Question: I am trying to make a ripple filter:
'''
<radialGradient id="g" cx=".6" cy=".6" r=".05" spreadMethod="reflect">
<stop offset="0" stop-color="#000"></stop>
<stop offset="1" stop-color="#fff"></stop>
</radialGradient>
'''
This works perfectly in that it makes many circles. But when I these two filters, I only get the 'filter' ('#f') effect; why does my 'radialGradient' ('#g') effect get lost? (See full code below.)
I am expecting it to look like the following:

Reference:
- <URL>
'''
<svg width="340" height="231">
<defs>
<filter id="f" filterUnits="objectBoundingBox" primitiveUnits="objectBoundingBox" x="0" y="0" width="1.1"
height="1.1">
<feImage result="pict1" xlink:href="#m1" x="0" y="0" width="1.1" height="1.1"></feImage>
<feImage result="pict2" xlink:href="#m2" x="0" y="0" width="1.1" height="1.1"></feImage>
<feDisplacementMap id="fdm" scale=".1" xChannelSelector="R" yChannelSelector="R" in2="pict2" in="pict1">
</feDisplacementMap>
</filter>
<radialGradient id="g" cx=".6" cy=".6" r=".05" spreadMethod="reflect">
<stop offset="0" stop-color="#000"></stop>
<stop offset="1" stop-color="#fff"></stop>
</radialGradient>
<rect id="m2" x="-10" y="0" width="410" height="300" fill="url(#g)"></rect>
<image id="m1" x="0" y="0" width="400" height="300"
xlink:href="http://www.oxxostudio.tw/img/articles/2<PHONE>_1_demo3.JPG">
</defs>
<rect x="0" y="0" width="400" height="300" filter="url(#f)" transform="translate(-60 -60)"></rect>
</svg>
'''
==================2020 03 17=====================
thx to respond my ask
make me find the point
============================
# For the feImage you need to use an external svg or, as I did, a data:uri. If you want to use data:uri you can use this svg-encoder
now it's work perfect
Reference:
- <URL>
'''
const filterFeImage = document.querySelector("#f feImage");
const xlink = "http://www.w3.org/1999/xlink";
let div = document.getElementById('div');
let svg = document.getElementById('svg');
let width = div.offsetWidth;
let height = div.offsetHeight;
svg.innerHTML = '<g id="svgandg" filter="url(#f)"><image id="Darwin" xmlns:xlink="http://www.w3.org/1999/xlink"xlink:href="http://www.oxxostudio.tw/img/articles/2<PHONE>_1_demo3.JPG" width="' + width + '" height="'+ height +'"><text id="text" text-anchor="middle" x="' + (width / 2) +'" y="' + (height / 2) +'" style="font-size:180px;font-weight:900;"> How Are You </text></g>';
let displacement = 0;
let speed = 0.2;
function setXlinkHref() {
/*
<svg version='1.1' xmlns='http://www.w3.org/2000/svg' xmlns:xlink='http://www.w3.org/1999/xlink' width="300" height="300">
<defs>
<radialGradient id="rg" r=".9">
*/
let xlinkHref =
"data:image/svg+xml;utf8,%3Csvg version='1.1' xmlns='http://www.w3.org/2000/svg' xmlns:xlink='http://www.w3.org/1999/xlink' width='" + width + "' height='" + height + "'%3E%3Cdefs%3E%3CradialGradient id='rg' r='.9'%3E";
/*
<stop offset='0%' stop-color='#f00'></stop>
<stop offset='10% 'stop-color='#000'></stop>
<stop offset='20%' stop-color='#f00'></stop>
<stop offset='30%' stop-color='#000'></stop>
<stop offset='40%' stop-color='#f00'></stop>
<stop offset='50%' stop-color='#000'></stop>
<stop offset='60%' stop-color='#f00'></stop>
<stop offset='70%' stop-color='#000'></stop>
<stop offset='80% 'stop-color='#f00'></stop>
<stop offset='90%' stop-color='#f00'></stop>
<stop offset='100%' stop-color='#f00'></stop>
*/
for (var i = 0; i < 11; i++) {
// offset='${(i - 2) * 20 + displacement * 2}%25' Ke Yi Kong Zhi Mei Yi Ge Bo De Bo Chang
xlinkHref += '%3Cstop
offset='${(i - 2) * 20 + displacement * 2}%25'
stop%2Dcolor='%23${i % 2 == 0 ? "f00" : "000"}'%3E%3C/stop%3E';
}
/*
</radialGradient>
<rect id="witness" width="300" height="300" fill="url(#rg)"></rect>*/
xlinkHref +=
"%3C/radialGradient%3E%3C/defs%3E%3Crect id='witness' width='"+ width +"' height='" + height + "' fill='url(%23rg)'%3E%3C/rect%3E%3C/svg%3E";
return xlinkHref;
}
function AnimateOffset() {
let xlinkHref = setXlinkHref();
filterFeImage.setAttributeNS(xlink, "href", xlinkHref);
// ripples.setAttributeNS(xlink, "href", xlinkHref);
if (displacement <= 20) {
displacement += speed;
} else {
displacement = 0;
}
// window.requestAnimationFrame(AnimateOffset);
}
// She Ding Zhen Shu De Di Fang
setInterval(() => {
AnimateOffset();
}, 66);
// window.requestAnimationFrame(AnimateOffset);
'''
'''
*{
margin: 0;
padding: 0;
list-style: none;
}
.div{
width: 100%;
height: 100vh;
background: url("20180319090858589.jpg");
}
.div svg{
width: 100%;
height: 100%;
}
'''
'''
<svg>
<defs>
<filter id="f" primitiveUnits="objectBoundingBox">
<feImage result="pict2" xlink:href=""></feImage>
<feDisplacementMap scale=".05" xChannelSelector="R" yChannelSelector="R" in2="pict2" in="SourceGraphic">
<!-- Xu Yao Zhong Fu Lian Yi Suo Yi Xu Yao Gai Neng Yong Tou Ming Du Qu Hu Xiang Fu Gai -->
</feDisplacementMap>
</filter>
</defs>
</svg>
<div class="div" id="div">
<svg id="svg">
<!-- <g id="svgandg" filter="url(#f)">
<image id="Darwin" xmlns:xlink="http://www.w3.org/1999/xlink"
xlink:href="https://s3-us-west-2.amazonaws.com/s.cdpn.io/222579/beagle400.jpg">

<text id="text" x="0" y="150" style="font-size:50px;font-weight:900;"> How Are You </text>
</g> -->
</svg>
</div>
'''
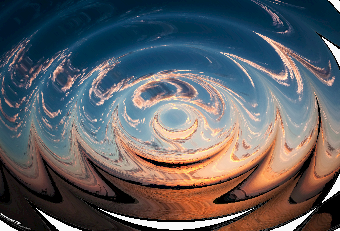
Answer: Several things:
Since you are using 'xChannelSelector="R" yChannelSelector="R"' where R stands for red the gradient needs to have some red.
You need to fill the rect for the feImage with the gradient.
'''
<svg>
<radialGradient id="g" cx=".6" cy=".6" r=".05" spreadMethod="reflect">
<stop offset="0" stop-color="#000"></stop>
<stop offset="1" stop-color="#f00"></stop>
</radialGradient>
<rect id="m1" width="410" height="300" fill="url(#g)"></rect>
</svg>
'''
For the feImage you need to use an external svg or, as I did, a data:uri. If you want to use data:uri you can use this <URL>
You apply the filter to the image.
I hope it helps.
'''
<svg width="340" height="231">
<filter id="f" >
<feImage result="pict1" xlink:href="data:image/svg+xml,%3Csvg xmlns='http://www.w3.org/2000/svg'%3E%3CradialGradient id='g' cx='.6' cy='.6' r='.05' spreadMethod='reflect'%3E%3Cstop offset='0' stop-color='%23000'%3E%3C/stop%3E%3Cstop offset='1' stop-color='%23f00'%3E%3C/stop%3E%3C/radialGradient%3E%3Crect id='m1' width='340' height='230' fill='url(%23g)'%3E%3C/rect%3E%3C/svg%3E" x="0" y="0" width="100%" height="100%"></feImage>
<feDisplacementMap scale="20" xChannelSelector="R" yChannelSelector="R" in2="pict1" in="SourceGraphic">
</feDisplacementMap>
</filter>
<image filter="url(#f)" width="100%" xlink:href="http://www.oxxostudio.tw/img/articles/2<PHONE>_1_demo3.JPG">
</svg>
'''